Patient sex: M
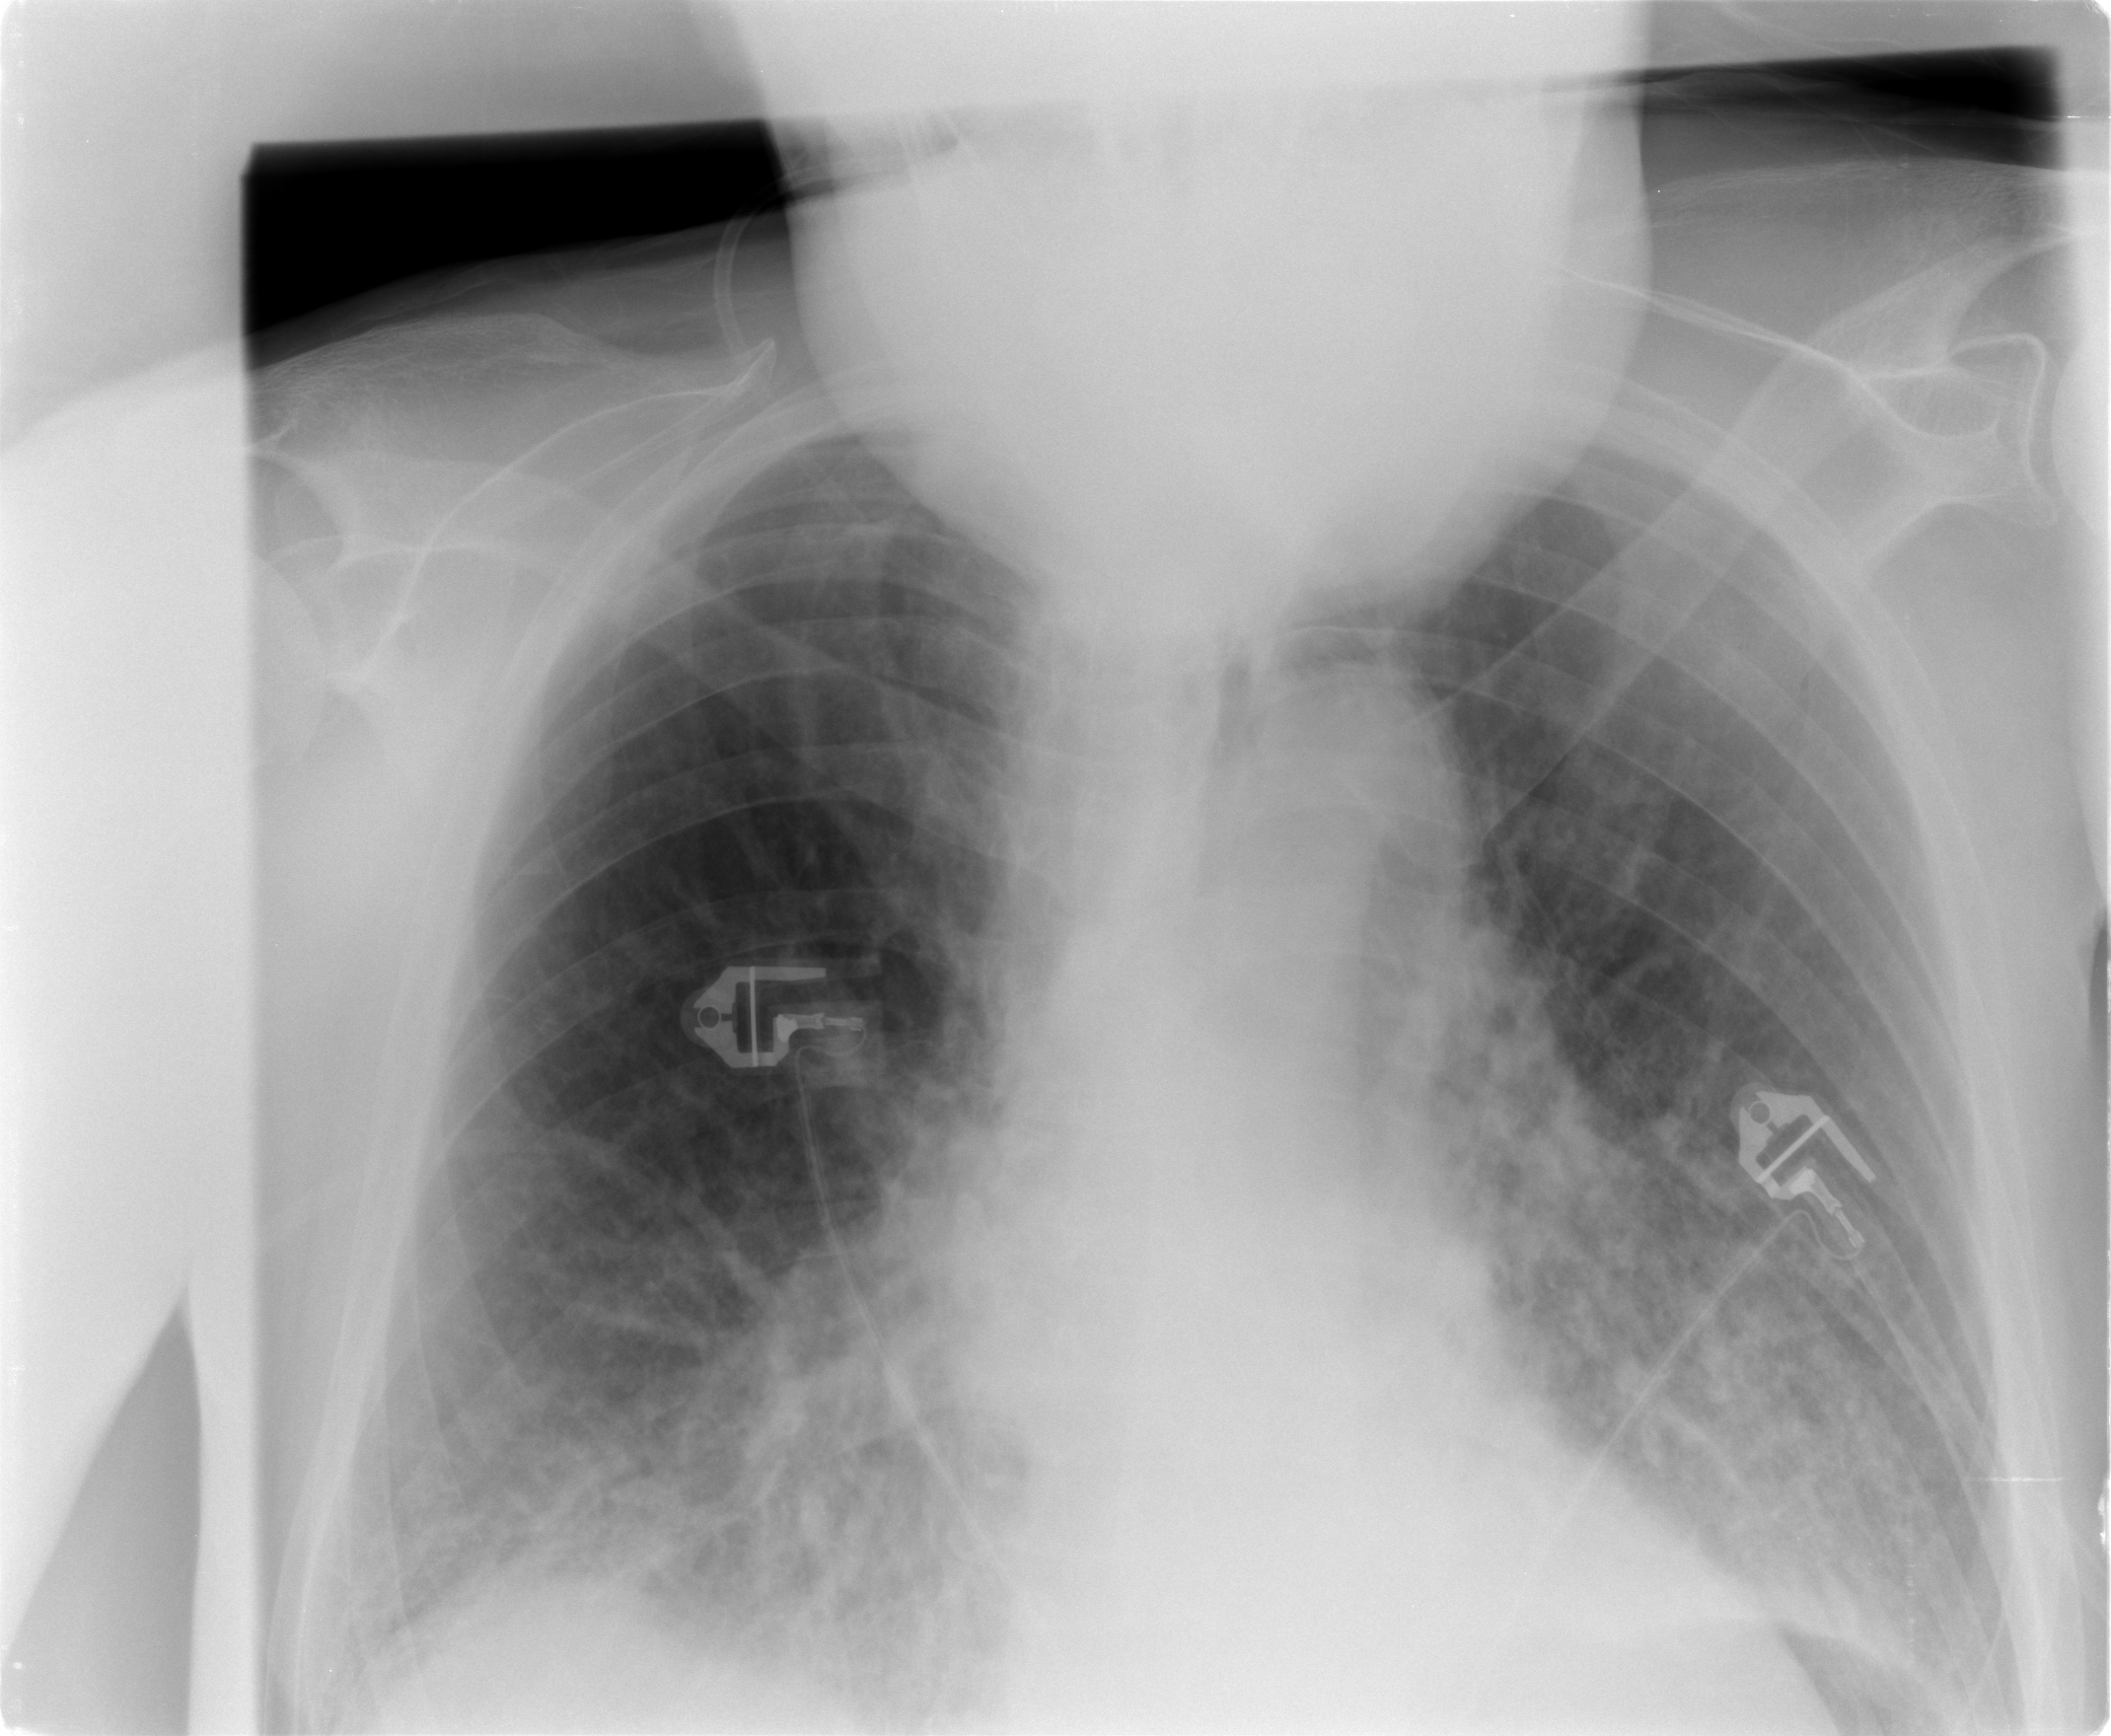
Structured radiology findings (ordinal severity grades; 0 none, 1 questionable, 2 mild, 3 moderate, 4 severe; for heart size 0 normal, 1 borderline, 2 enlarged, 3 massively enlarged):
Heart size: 1
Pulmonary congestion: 3
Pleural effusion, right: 2
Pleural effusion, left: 2
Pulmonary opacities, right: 2
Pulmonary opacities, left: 2
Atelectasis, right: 3
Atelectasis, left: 3